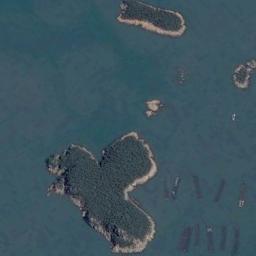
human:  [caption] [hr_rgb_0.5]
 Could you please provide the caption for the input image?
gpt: The whole island is green .

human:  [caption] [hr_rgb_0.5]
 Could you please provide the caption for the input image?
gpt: Many trees are on the island .

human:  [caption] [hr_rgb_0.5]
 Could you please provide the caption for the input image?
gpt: Some islands of different sizes with dense vegetation are surrounded by light blue waters .

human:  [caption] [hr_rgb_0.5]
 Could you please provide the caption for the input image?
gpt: There are a group of green islands on the blue sea, And the island has lush green vegetation .

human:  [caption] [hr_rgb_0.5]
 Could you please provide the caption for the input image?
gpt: There are three green islands beside some ships on a blue sea .